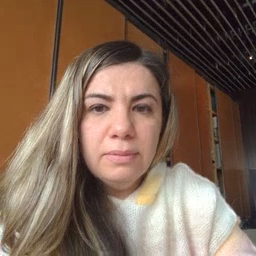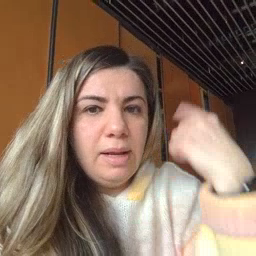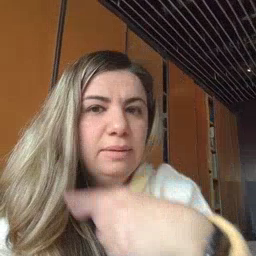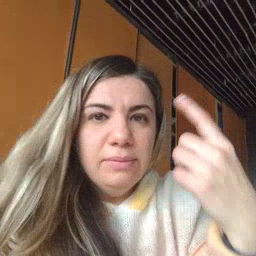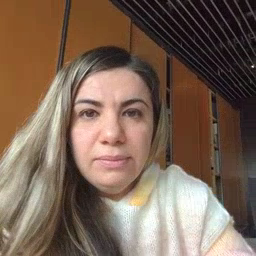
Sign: look